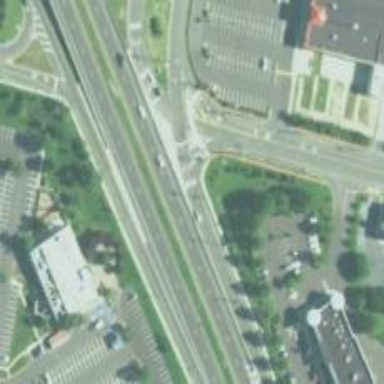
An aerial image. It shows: Trunk link highway.